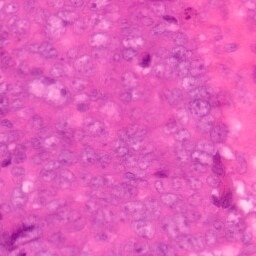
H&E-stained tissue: Colon